The plot is a time-scale (wavelet) decomposition of a bearing vibration signal. Determine the bearing's health state. Answer with exactly one of: normal, inner_race, outer_race, ball.
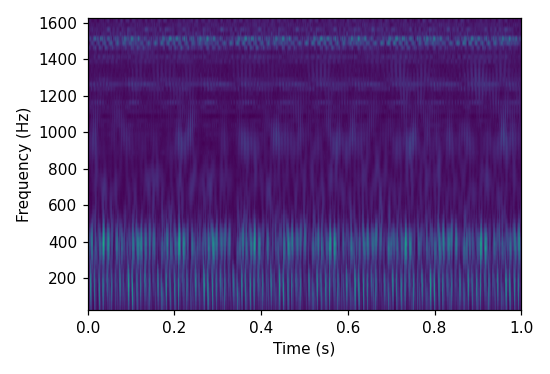
Answer: outer_race